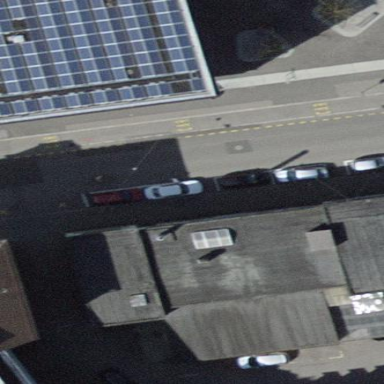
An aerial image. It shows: Building with flat roof.